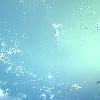
Label: water